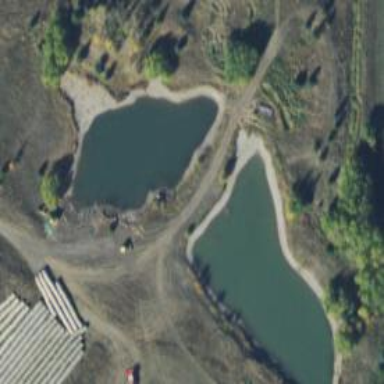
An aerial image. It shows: Serene pond surrounded by nature.